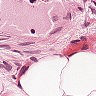
Metastatic tissue present: no